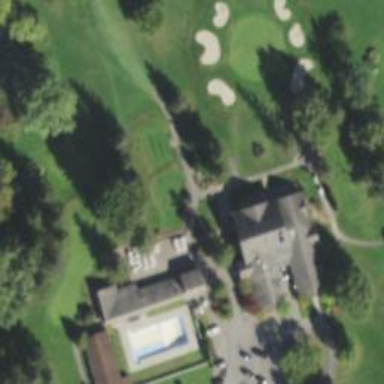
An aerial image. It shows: Pathway for golfing.